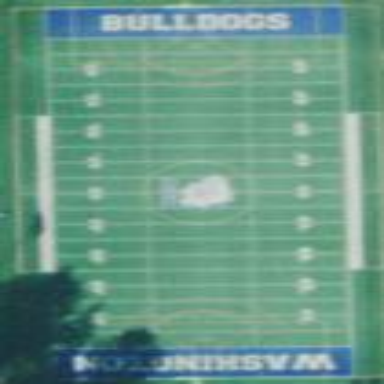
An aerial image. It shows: Pitch for American football.